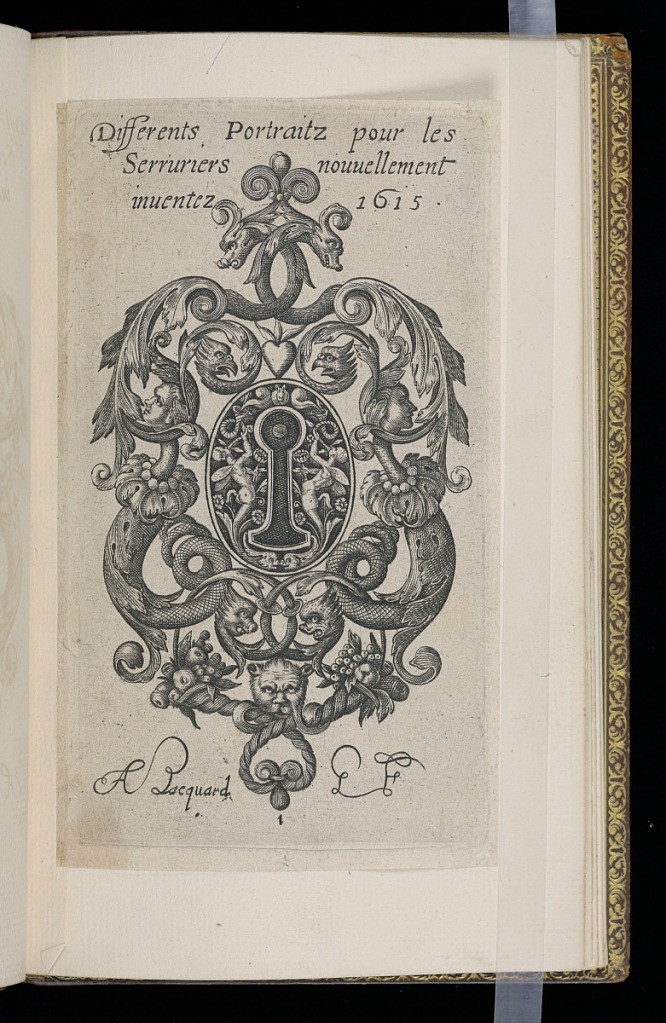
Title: Title Page
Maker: Antoine Jacquard, French, active ca. 1616 – d. 1652
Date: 1615
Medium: Engraving on paper
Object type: Print
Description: Title page and design for a keyhole escutcheon plate featuring grotesque motifs including animals, scrolling leaves, creatures, mascarons (masks), and cornucopias. The title is lettered above. The plate is signed and numbered.